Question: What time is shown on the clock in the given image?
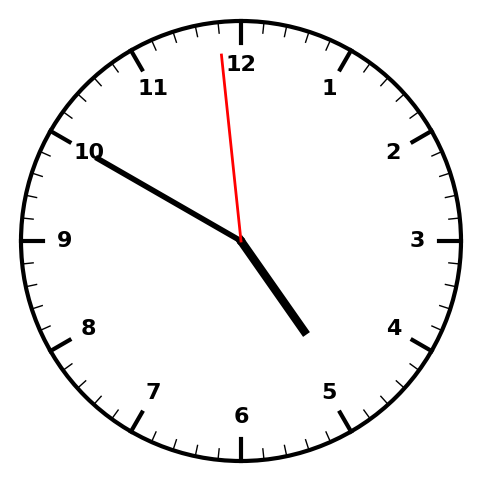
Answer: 04:49:59